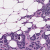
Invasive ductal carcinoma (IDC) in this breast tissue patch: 1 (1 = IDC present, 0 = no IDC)